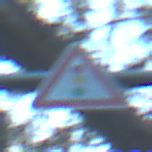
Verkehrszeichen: Lichtzeichenanlage
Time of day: MorningAfternoon
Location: Outdoor (Nature)
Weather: Clear
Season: NotSpecified
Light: Natural